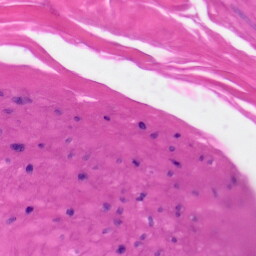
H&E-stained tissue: Skin